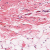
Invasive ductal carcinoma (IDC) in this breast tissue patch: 0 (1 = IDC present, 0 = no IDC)